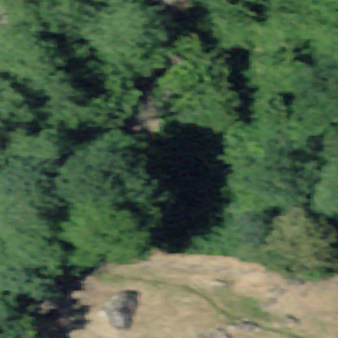
Label: bouldering_area